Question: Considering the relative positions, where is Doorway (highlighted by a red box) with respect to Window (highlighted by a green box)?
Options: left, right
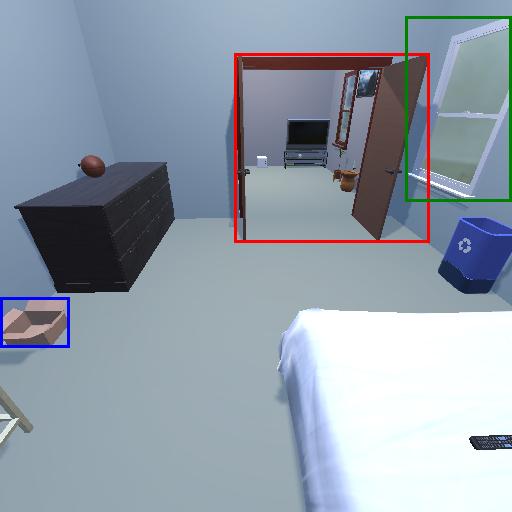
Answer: left